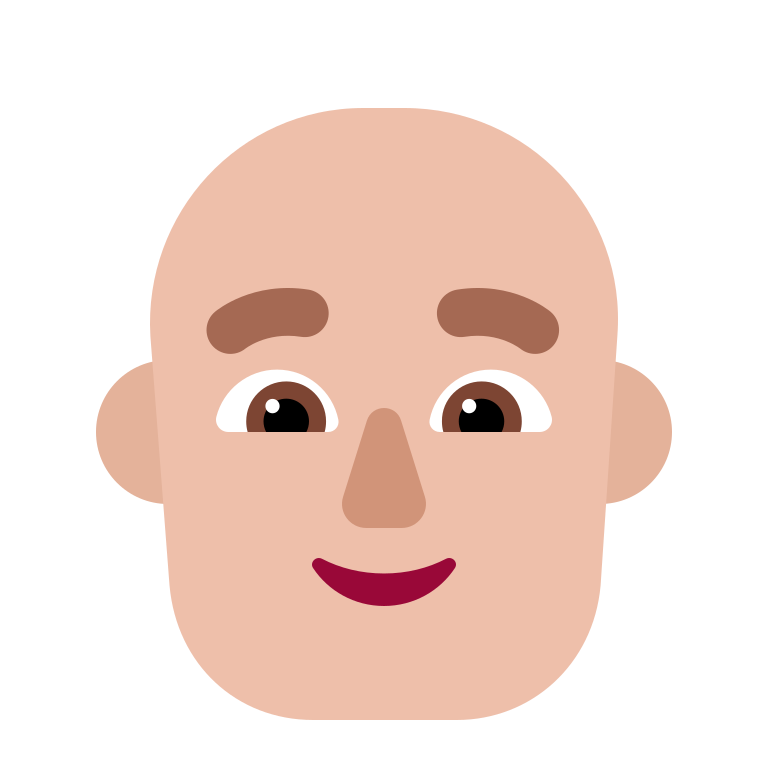
man bald flat  light